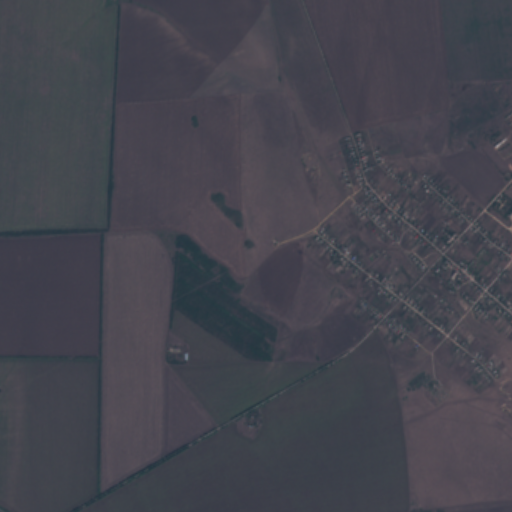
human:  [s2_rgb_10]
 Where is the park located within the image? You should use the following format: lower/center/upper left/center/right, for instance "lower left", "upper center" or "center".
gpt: The park is located in the lower right of the image.
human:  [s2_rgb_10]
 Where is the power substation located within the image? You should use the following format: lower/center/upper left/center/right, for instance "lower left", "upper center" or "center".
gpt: The power substation is located in the lower center of the image.
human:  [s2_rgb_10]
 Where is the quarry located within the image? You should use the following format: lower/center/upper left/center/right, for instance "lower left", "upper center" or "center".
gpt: The quarry is located in the lower right of the image.
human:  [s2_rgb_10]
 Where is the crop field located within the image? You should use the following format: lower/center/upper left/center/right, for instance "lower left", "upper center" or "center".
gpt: There is no crop field in the image.